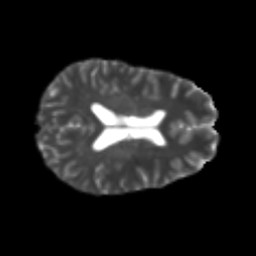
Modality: T2w
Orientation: axial
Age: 24
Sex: female
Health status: healthy
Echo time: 0.074 s